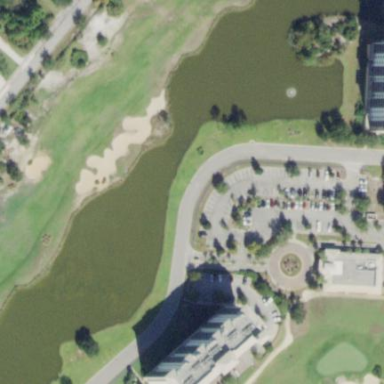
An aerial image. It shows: Water hazard on golf course.